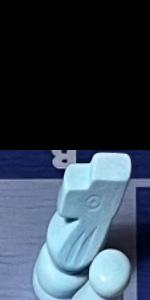
Label: Knight_White